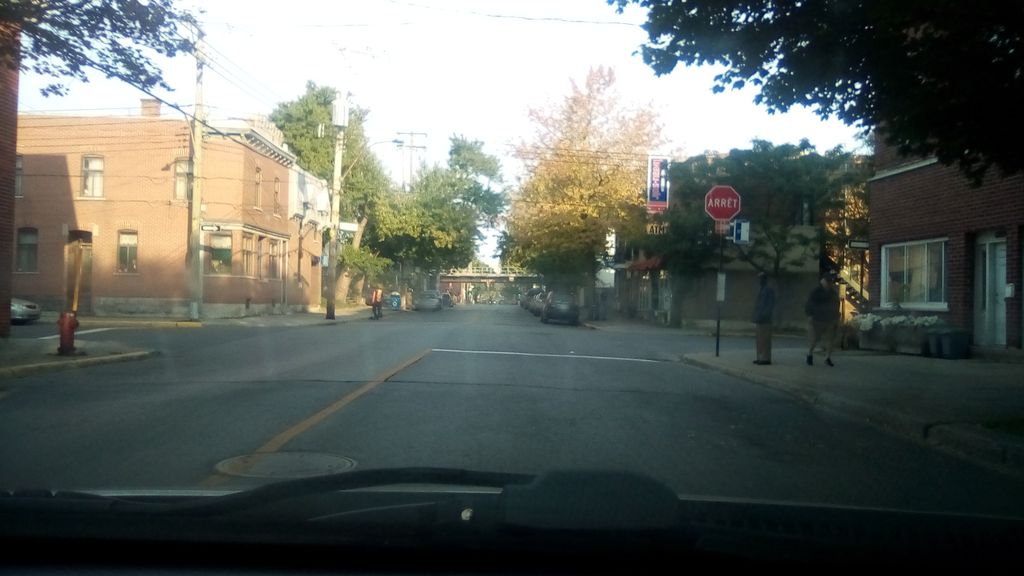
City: montreal